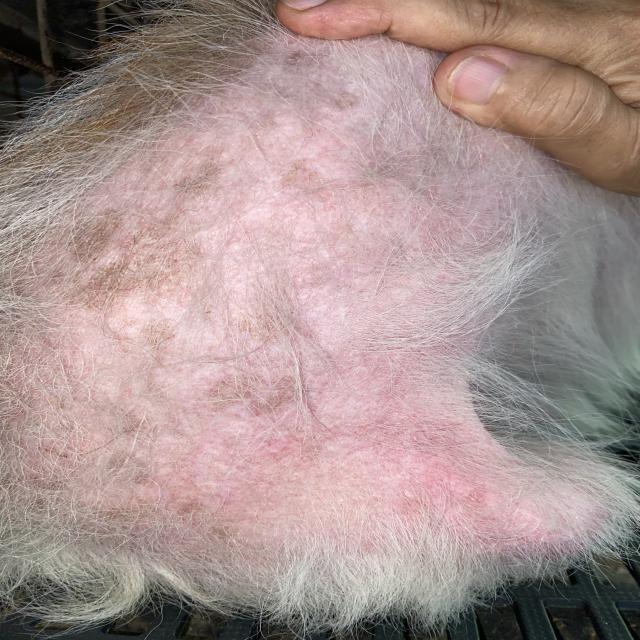
Canine demodicosis (Demodex mange) — caused by Demodex canis mites. Presents with alopecia, follicular papules, pustules, and comedones. Often localized on face and forelimbs.